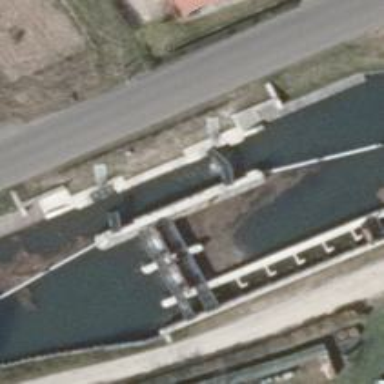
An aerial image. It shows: Lock gate along waterway.